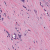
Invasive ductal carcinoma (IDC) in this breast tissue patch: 1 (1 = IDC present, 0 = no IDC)